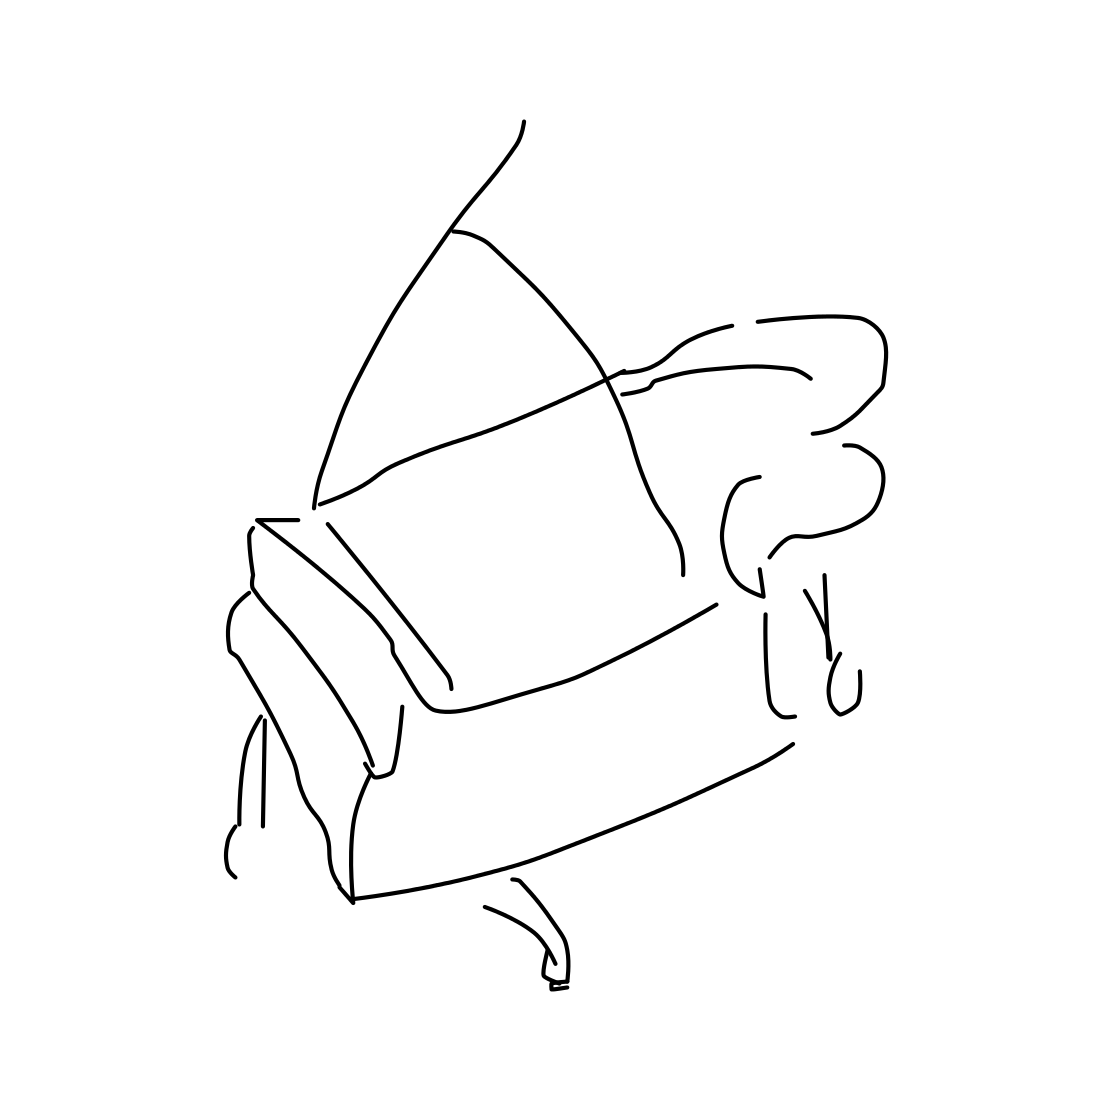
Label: piano